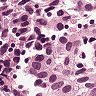
Metastatic tissue present: yes